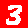
Digit: 3